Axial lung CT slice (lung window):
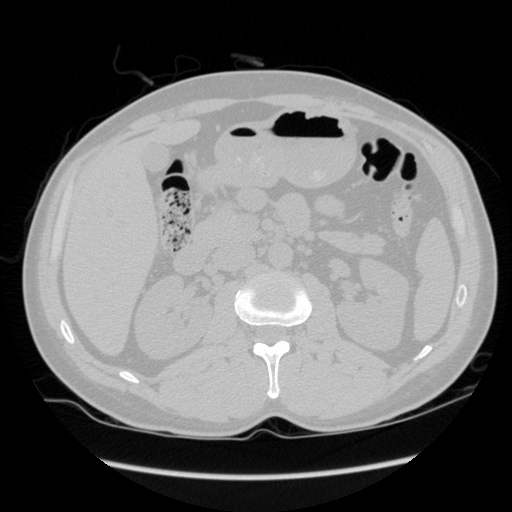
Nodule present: no